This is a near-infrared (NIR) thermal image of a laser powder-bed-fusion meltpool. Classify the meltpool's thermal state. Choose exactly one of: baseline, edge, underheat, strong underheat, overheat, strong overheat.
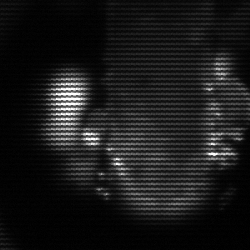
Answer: strong underheat